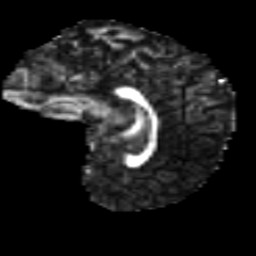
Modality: FA
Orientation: sagittal
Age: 12
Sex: male
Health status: ill
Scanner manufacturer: ge
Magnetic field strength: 3 T
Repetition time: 6.752 s
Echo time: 0.079 s